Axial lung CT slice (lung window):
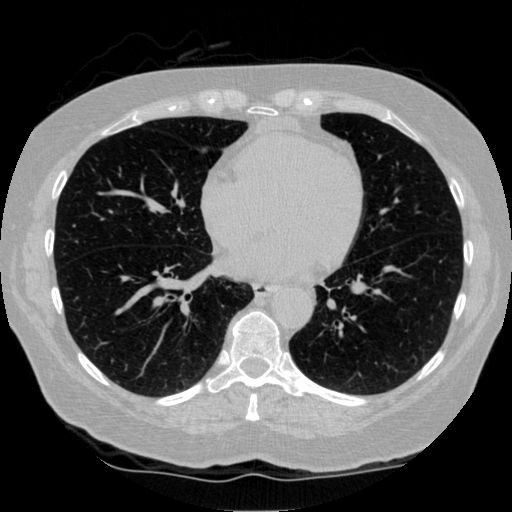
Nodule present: yes
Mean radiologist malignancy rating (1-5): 3